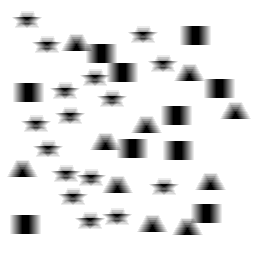
Squares: 10
Triangles: 10
Stars: 16
Total shapes: 36